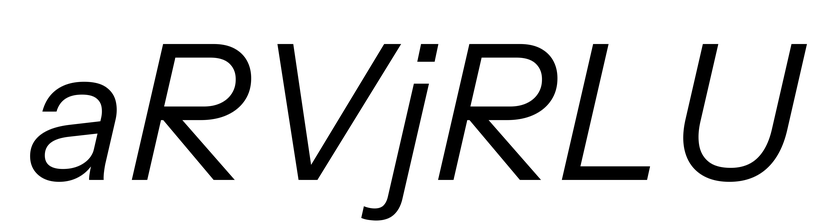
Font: InstrumentSans-Italic_Italic